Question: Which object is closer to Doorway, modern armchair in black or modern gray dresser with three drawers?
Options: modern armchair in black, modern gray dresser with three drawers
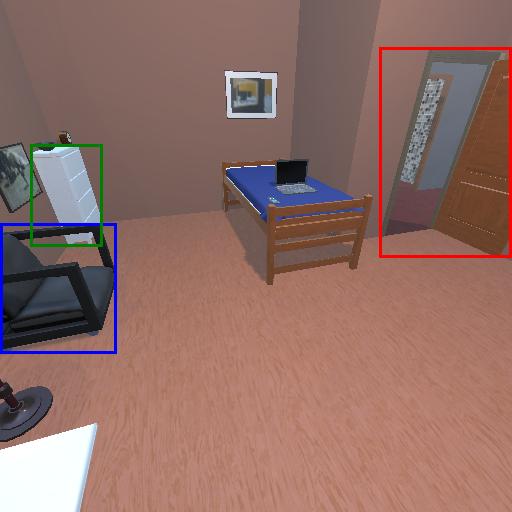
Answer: modern armchair in black